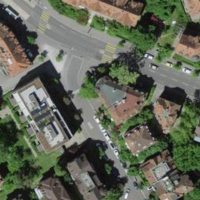
EUNIS habitat code: 54
Species observed at this site:
Ilex aquifolium
Passer domesticus